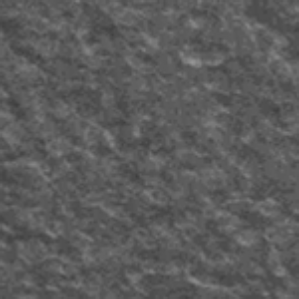
Label: frost